Field crop: maize
Growth stage: 2
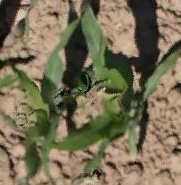
Species: maize